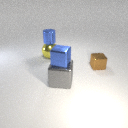
large yellow metal sphere below small blue metal cylinder